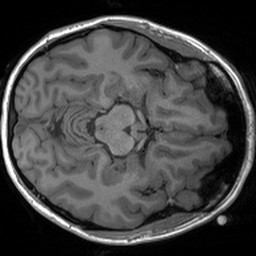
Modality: T1w
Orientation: axial
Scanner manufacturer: siemens
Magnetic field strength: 3 T
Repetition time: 1.54 s
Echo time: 0.00234 s